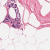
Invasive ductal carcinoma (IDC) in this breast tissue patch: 0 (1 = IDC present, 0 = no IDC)